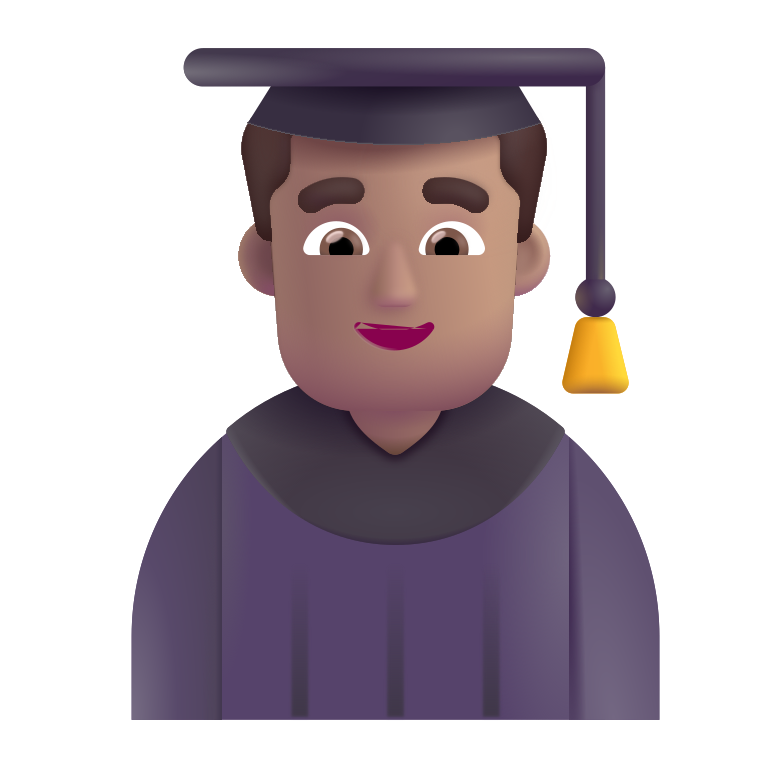
man student color